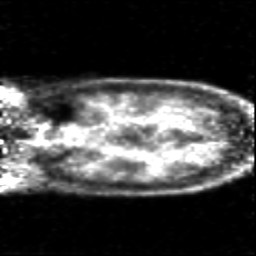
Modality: PET
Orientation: coronal
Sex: female
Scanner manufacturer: siemens